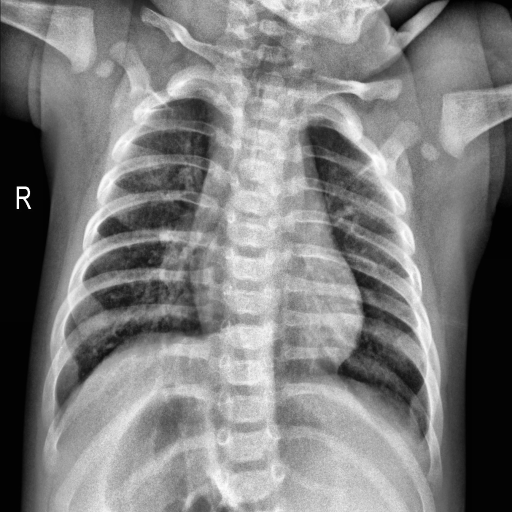
Finding: NORMAL